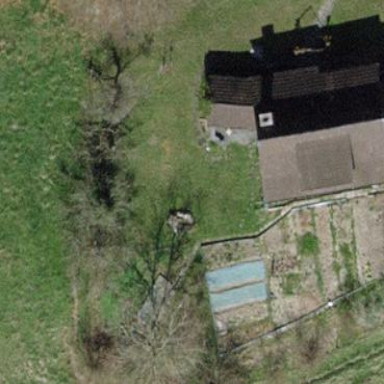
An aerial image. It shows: Simple house.